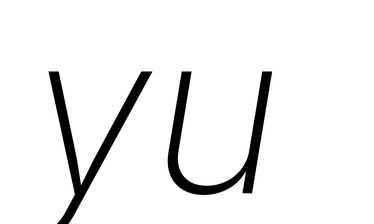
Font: Inter-Italic_ExtraLight_Italic